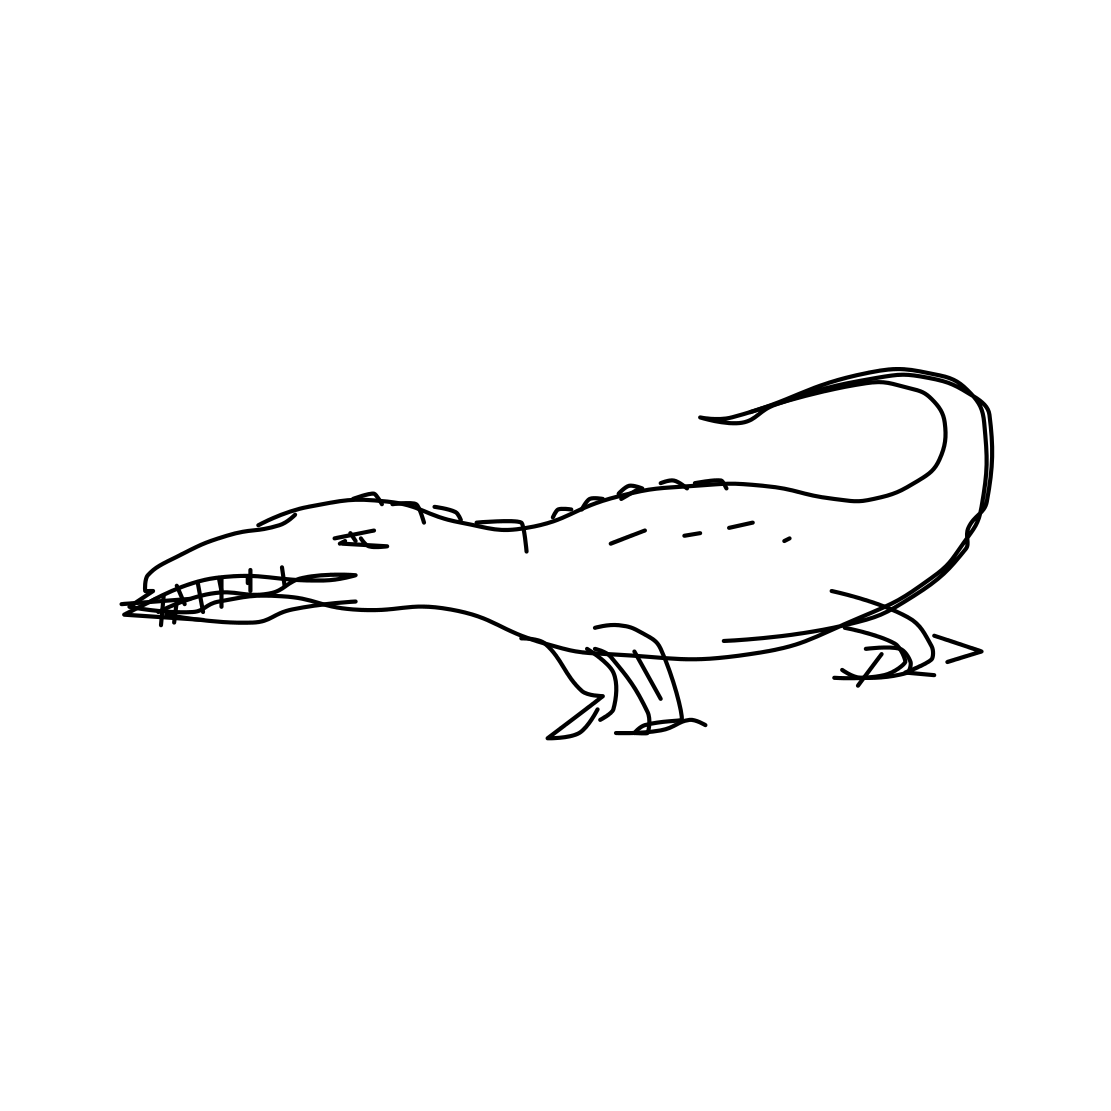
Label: crocodile